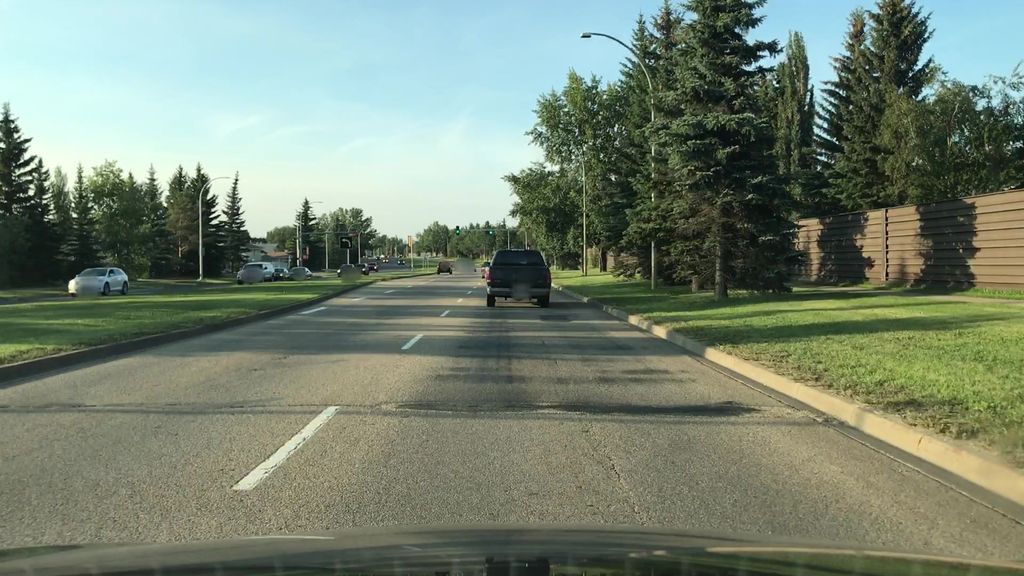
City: edmonton